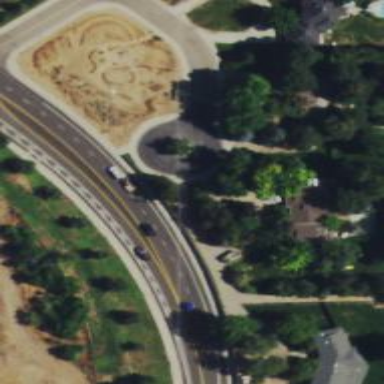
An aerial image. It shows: Turning loop on the road.